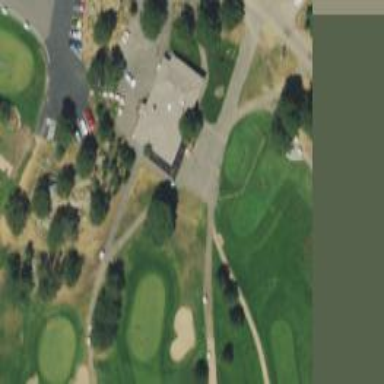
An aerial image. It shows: Path for golf carts.